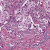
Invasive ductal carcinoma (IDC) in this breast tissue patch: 1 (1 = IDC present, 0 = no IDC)